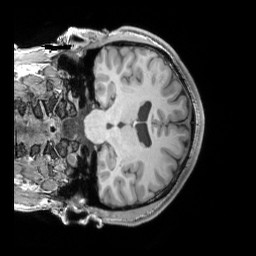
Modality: T1w
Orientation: coronal
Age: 21
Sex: male
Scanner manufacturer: siemens
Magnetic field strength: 3 T
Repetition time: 2.53 s
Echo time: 0.00326 s